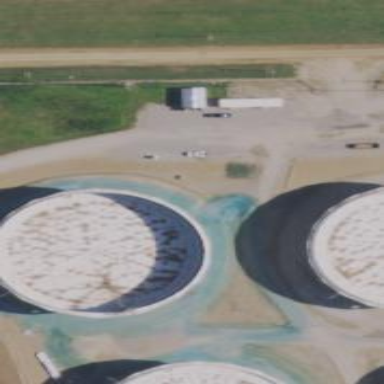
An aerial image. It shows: Storage tank which is man-made and housed in building.